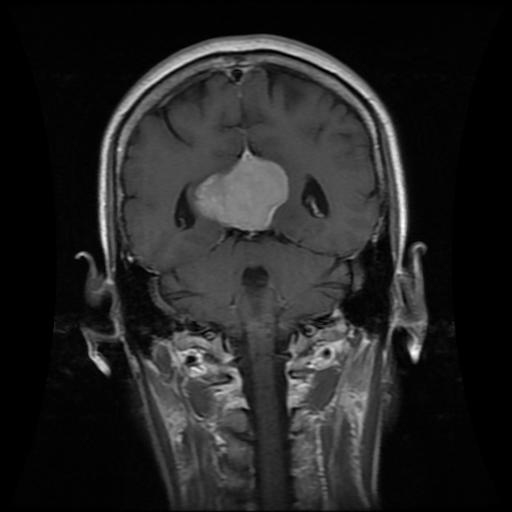
Label: meningioma